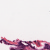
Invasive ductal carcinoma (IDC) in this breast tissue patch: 1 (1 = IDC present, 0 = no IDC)